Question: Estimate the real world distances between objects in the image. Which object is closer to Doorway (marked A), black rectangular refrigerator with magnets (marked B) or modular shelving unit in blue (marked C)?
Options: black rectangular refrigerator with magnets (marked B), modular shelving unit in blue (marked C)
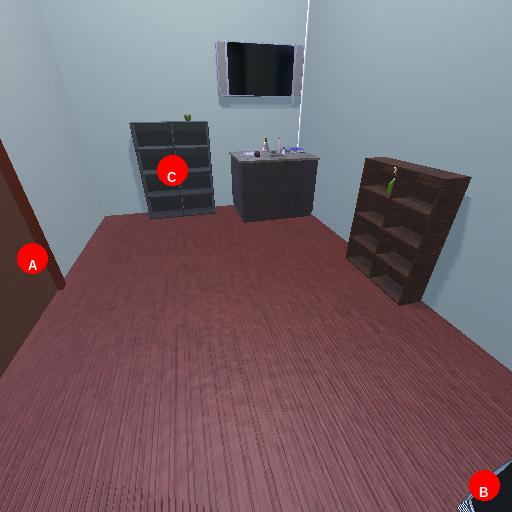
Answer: black rectangular refrigerator with magnets (marked B)